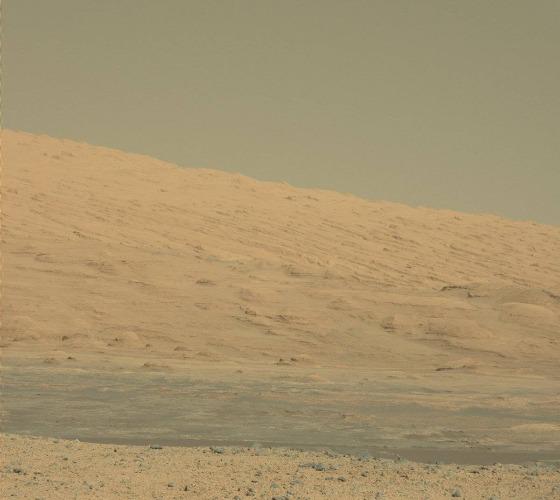
Terrain classes present: Gravel / Sand / Soil, Sky / Distant Mountains